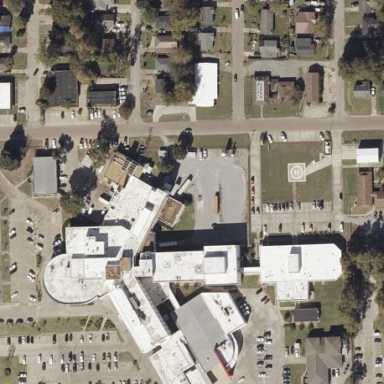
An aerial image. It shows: Hospital providing healthcare services.